Field crop: maize
Growth stage: 2
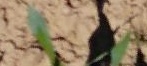
Species: maize